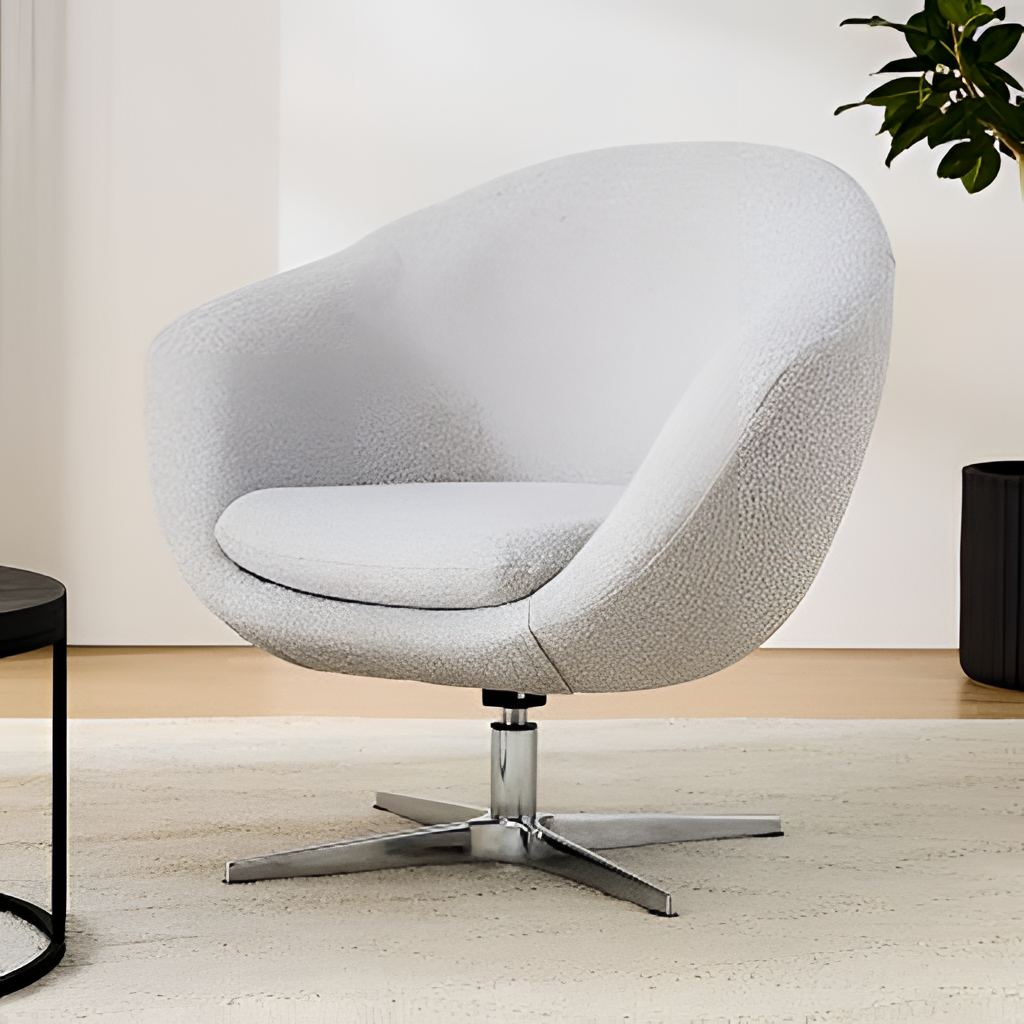
living room, fabric chair, tan wood flooring, with plank pattern, modern, paint wallpaper, with solid pattern